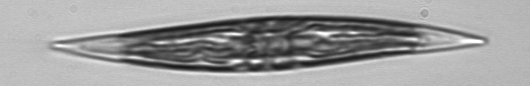
Label: Pleurosigma